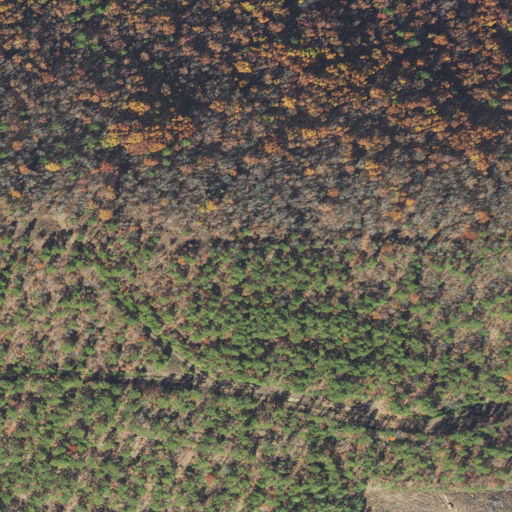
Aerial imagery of mountain in Arkansas named Kenney Mountain containing deciduous forest, mixed forest, evergreen forest, grassland, and shrub